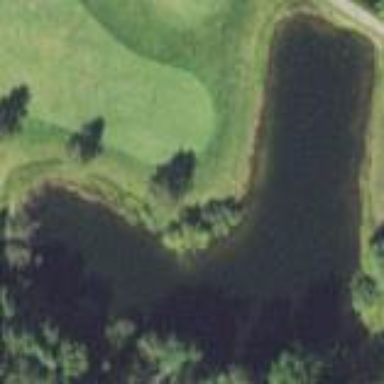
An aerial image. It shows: Picturesque scene of golf course with lateral water hazard.